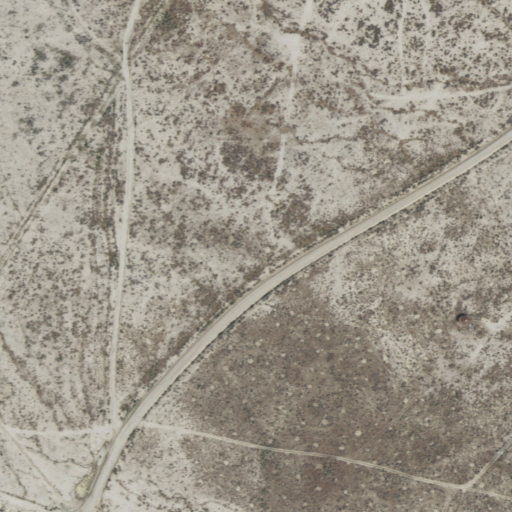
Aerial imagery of valley in Arizona named Rock Gap Valley containing shrub, grassland, and open development